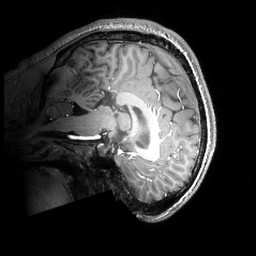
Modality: T1w
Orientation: sagittal
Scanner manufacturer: philips
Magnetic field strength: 7 T
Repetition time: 0.008 s
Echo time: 0.001974 s